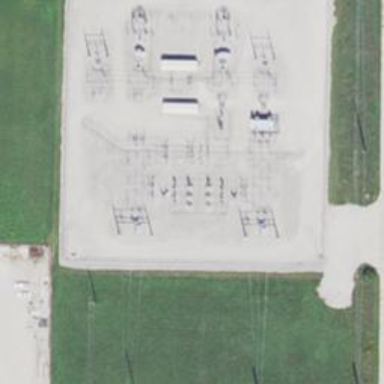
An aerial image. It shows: Switch for power supply.